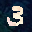
Label: 3